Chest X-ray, AP view. Patient: 52 years old, sex M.
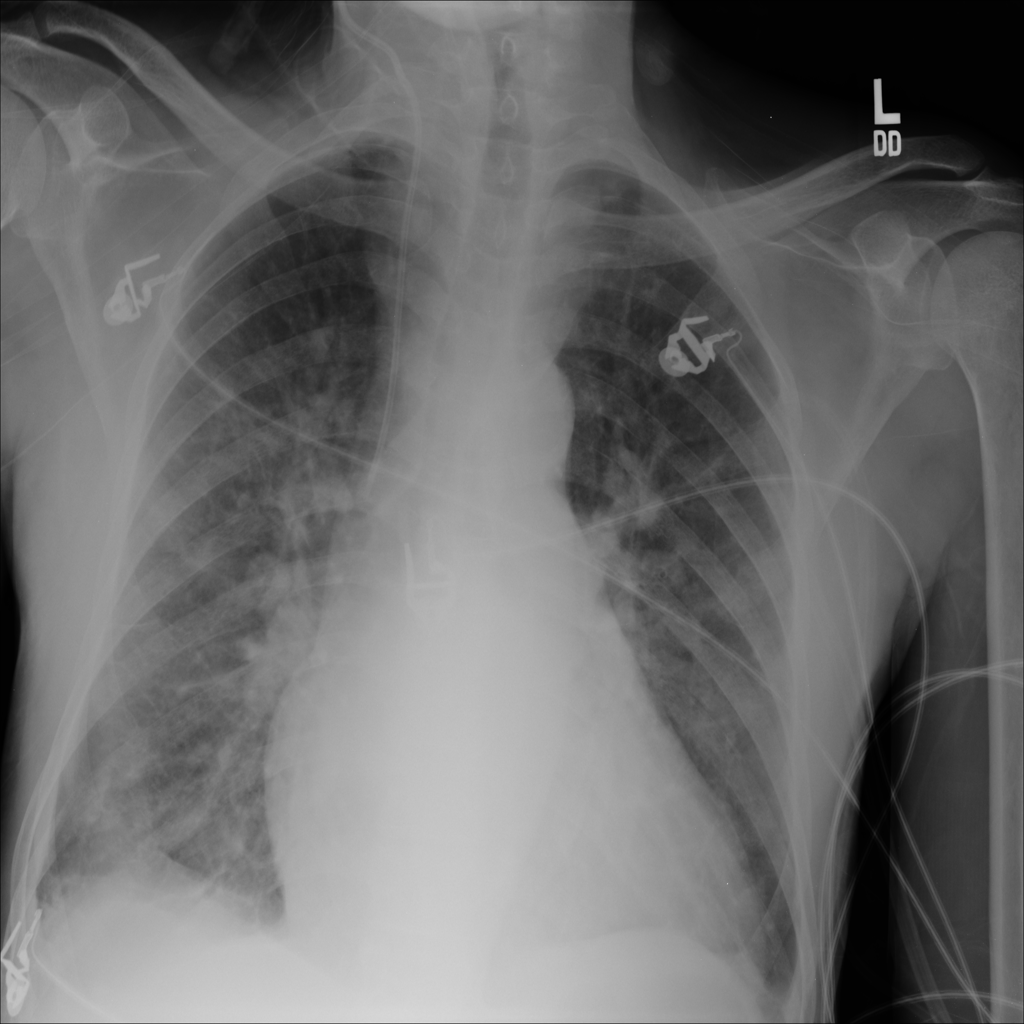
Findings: Cardiomegaly, Infiltration